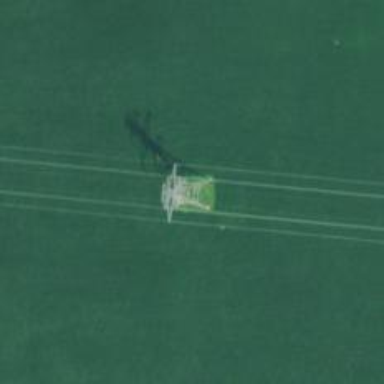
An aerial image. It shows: Lattice structure tower used for power distribution.